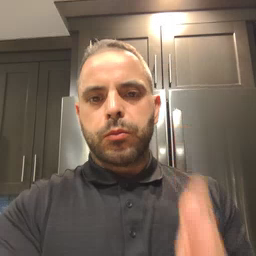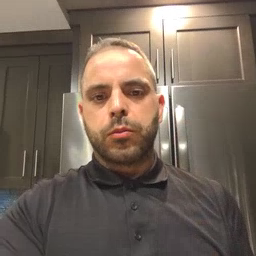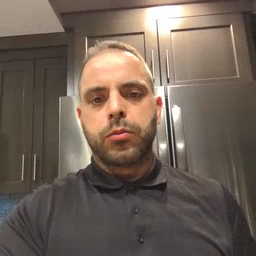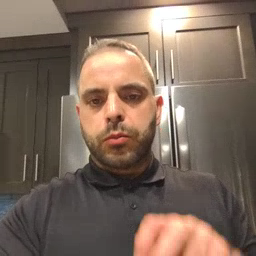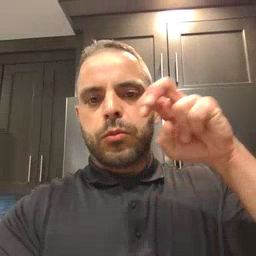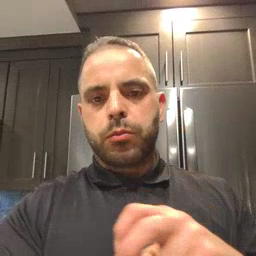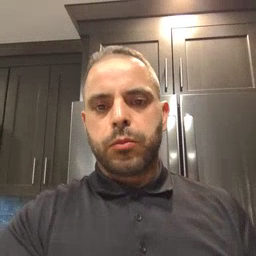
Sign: jump